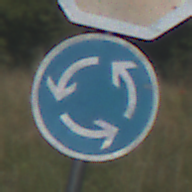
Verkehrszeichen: Kreisverkehr
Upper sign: Stop
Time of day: Midday
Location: Outdoor (Nature)
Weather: Clear
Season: NotSpecified
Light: Natural